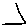
Label: triangle